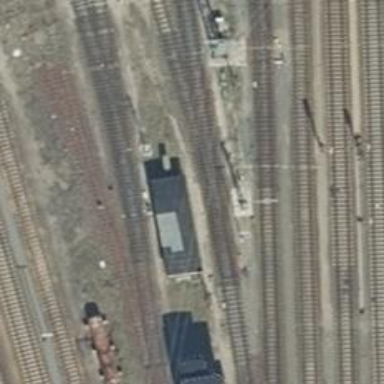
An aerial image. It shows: Railway switch.